Aerial crown-view tile of a tropical tree (Barro Colorado Island, Panama), acquired 20240611:
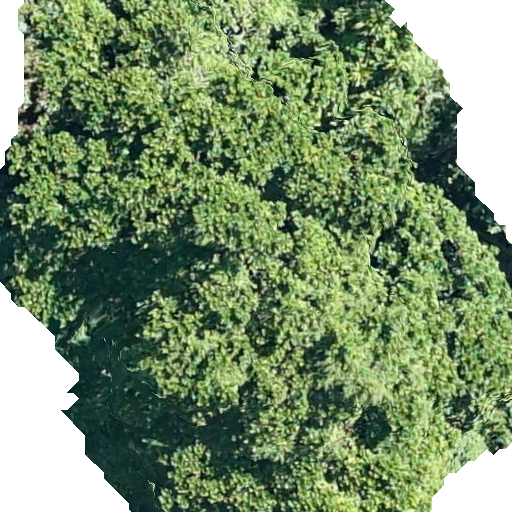
Species: Anacardium excelsum
GBIF accepted scientific name: Anacardium excelsum
Crown area: 401.218 m²